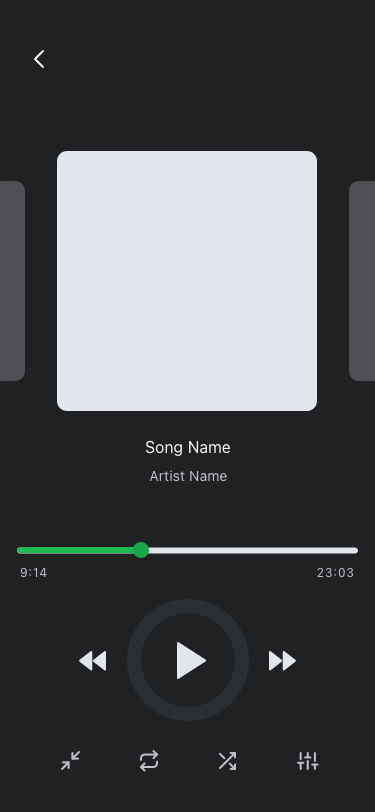
Text in this UI design:
9:14
23:03
Artist Name
Song Name